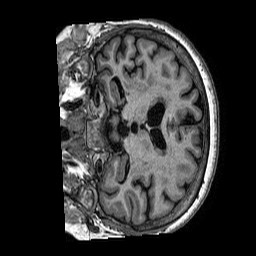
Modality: T1w
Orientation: coronal
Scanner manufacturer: philips
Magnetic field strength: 1.5 T
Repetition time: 0.007277 s
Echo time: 0.003345 s